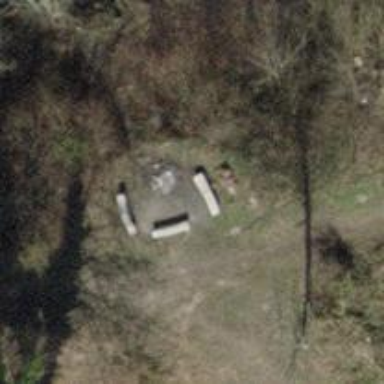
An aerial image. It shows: Brown bench.